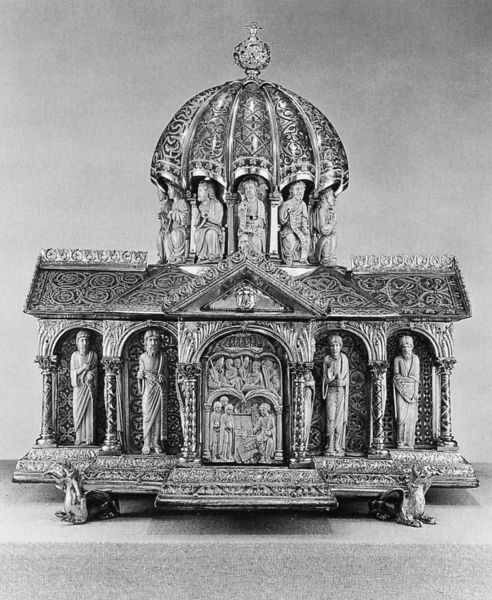
Titel: Das Kuppelreliquiar von Hoch-Elten
Institution: London, Victoria and Albert Museum
Schlagwörter: schmuck, szene, säulen, dach, tiere, ornament, gesicht, silber, kirche, gold, gotik, relief, füße, figuren, kuppel, treppe, architecture, columns, metall, stufen, foto, kugel, verziert, portal, knauf, statuen, jesus, romanik, roof, baroque, heilige, muschel, schatulle, schrein, kästchen, sakral, sculpture, schnitzwerk, elfenbein, antique, renaissance, apostel, schmuckkästchen, misteriös, verziehrungen, reliquiar, heiligen, altar, bible, ebony, spieluhr, ivory, saline, dachknauf, reiquiar, roofing